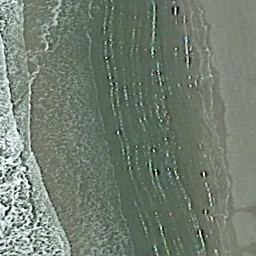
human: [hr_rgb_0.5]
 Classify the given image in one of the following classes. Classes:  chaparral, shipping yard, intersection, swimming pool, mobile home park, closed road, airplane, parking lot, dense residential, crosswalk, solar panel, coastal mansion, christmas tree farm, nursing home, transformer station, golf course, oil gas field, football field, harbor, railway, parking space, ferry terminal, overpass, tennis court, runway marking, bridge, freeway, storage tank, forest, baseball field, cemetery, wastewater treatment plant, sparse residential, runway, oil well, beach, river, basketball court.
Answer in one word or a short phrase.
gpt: beach